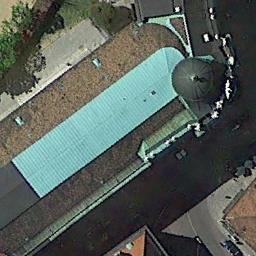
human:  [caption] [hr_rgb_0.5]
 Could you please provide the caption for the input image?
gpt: The tower of the church with a circular pointed roof and the rest of the church has a green roof .

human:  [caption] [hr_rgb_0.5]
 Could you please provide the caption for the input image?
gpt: This is a church, It has a rectangular space .

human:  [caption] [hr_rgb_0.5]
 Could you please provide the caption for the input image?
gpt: A church with a blue roof with a black tower on the roof and many trees around the church .

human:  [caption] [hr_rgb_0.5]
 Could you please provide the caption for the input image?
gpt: There is a church with a circular roof next to the road .

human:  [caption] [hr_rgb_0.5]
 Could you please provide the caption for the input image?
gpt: Many cars are near the church .